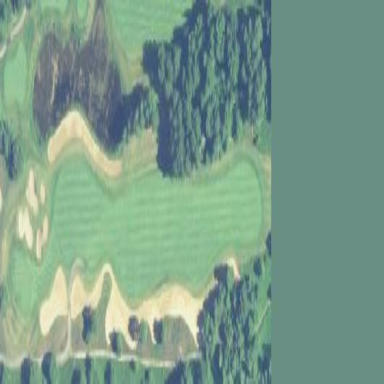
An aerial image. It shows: Area with grass used as rough in golf course.